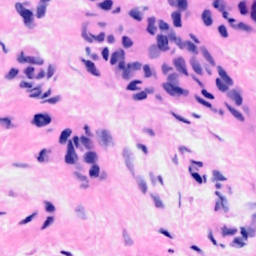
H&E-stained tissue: Breast